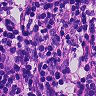
Metastatic tissue present: yes